Question: i am looking forward to restricting user access based on scope. i am using 'Kong API gateway' here is my docker file used for adding 'nokia-oidc' plugin. <URL>
docker file :
'''
FROM kong:latest
USER root
RUN apk update && apk add git unzip luarocks
RUN luarocks install kong-oidc
USER kong
'''
in token, i am getting scope like "openid profile email"
'''
"session_state": "8d408ace-4692-458c-a7d0-69b19c1ded11",
"acr": "0",
"allowed-origins": [
"*"
],
"scope": "openid profile email",
'''
i am looking how restrict used based on scope exist or not as 'openid' is default one.

it's not working as expected. if myscope not exist in token still i am able to login.
please help thanks in advance...!
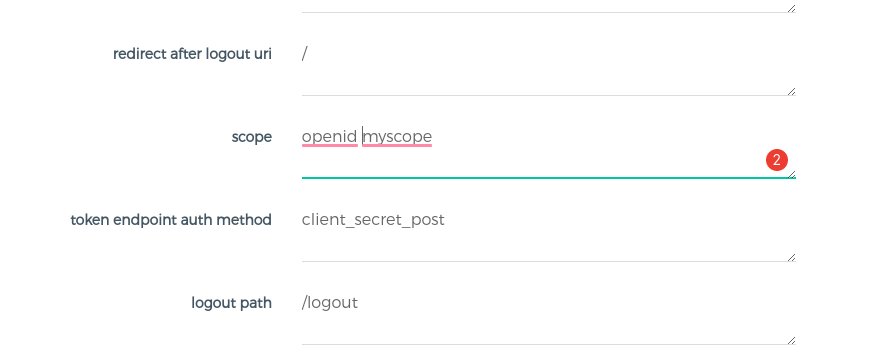
Answer: With OIDC plugin you won't be able to perform authentication however you can do authorization
You have to use plugin : <URL>
Which will parse JWT token from internal header 'x-access-token' and based on you can authenticate user via scope, realm role and client roles.
Use this docker to add plugin inside Kong
'''
FROM kong:2.0.3-alpine
LABEL description="Alpine + Kong 2.0.3 + kong-oidc plugin"
ENV OIDC_PLUGIN_VERSION=1.1.0-0
ENV JWT_PLUGIN_VERSION=1.1.0-1
USER root
RUN apk update && apk add git unzip luarocks
RUN luarocks install kong-oidc
RUN git clone https://github.com/PSheshenya/kong-oidc.git && cd kong-oidc && luarocks make
RUN luarocks pack kong-oidc ${OIDC_PLUGIN_VERSION} && luarocks install kong-oidc-${OIDC_PLUGIN_VERSION}.all.rock
RUN git clone --branch 20200505-access-token-processing https://github.com/BGaunitz/kong-plugin-jwt-keycloak.git && cd kong-plugin-jwt-keycloak && luarocks make
RUN luarocks pack kong-plugin-jwt-keycloak ${JWT_PLUGIN_VERSION} && luarocks install kong-plugin-jwt-keycloak-${JWT_PLUGIN_VERSION}.all.rock
USER kong
'''
you might also have to change 'JWT-Keyclaok' plugin priority to '900' or less to start execution after 'OIDC' plugin.